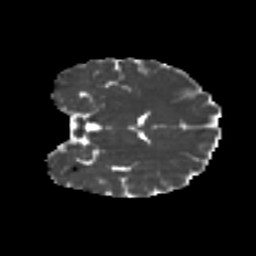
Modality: MD
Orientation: coronal
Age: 55
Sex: female
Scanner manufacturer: ge
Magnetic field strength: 3 T
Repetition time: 7.8 s
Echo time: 0.0609 s